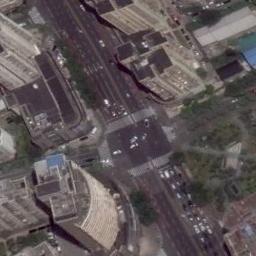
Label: intersection